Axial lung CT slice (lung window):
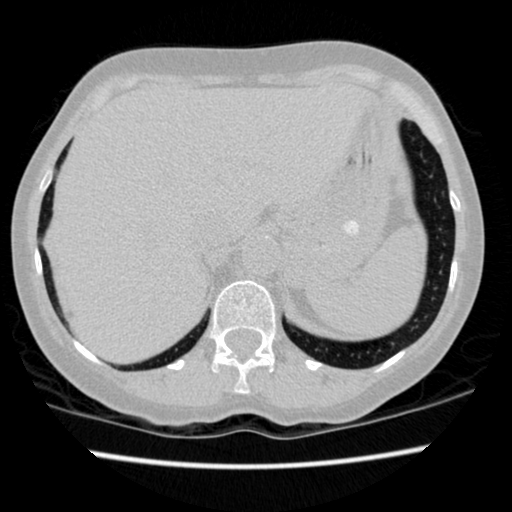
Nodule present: no